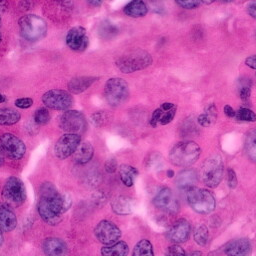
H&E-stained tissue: Pancreatic